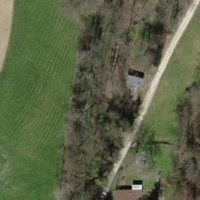
EUNIS habitat code: 44
Species observed at this site:
Lamium galeobdolon